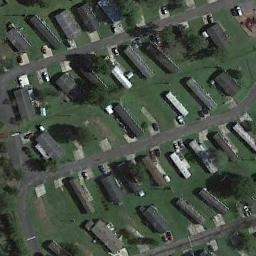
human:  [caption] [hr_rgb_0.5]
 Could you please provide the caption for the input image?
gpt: There are many buildings of different shapes and sizes in the mobile home parks .

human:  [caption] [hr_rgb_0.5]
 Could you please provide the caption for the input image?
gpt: There are nine mobile homes here .

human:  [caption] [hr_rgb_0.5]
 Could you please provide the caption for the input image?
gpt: The mobile home park is on the grass next to the road .

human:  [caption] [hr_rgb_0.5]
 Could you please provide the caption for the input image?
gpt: The mobile home park has some neatly arranged mobile homes and trees on the grass and some roads go through the mobile home park .

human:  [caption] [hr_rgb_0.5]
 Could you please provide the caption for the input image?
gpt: There are some black buildings on green lawns in the mobile home park .